Question: The computed style for the specific label element is below,

This has been taken from firebug.
Here the issue is, ".text-ct-modified" class should be apply for the label instead of ".x-form-cb-label" class.
some how ".text-ct-modified" has been overridden , even i have given "!important to the class"
'''
.text-ct-modified {
font-weight: bold !important;
}
'''
Is there any way to solve this ?
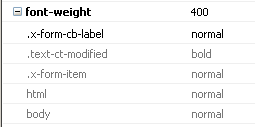
Answer: The best way would be to declare '.text-ct-modified' at the bottom of that style sheet where '.x-form-cb-label' exists. This will override it without declaring '!important'.
If it is generated dynamically, use 'CSS Selectors' i.e parent child or adjacent sibling to take inheritance from that parent or its adjacent sibling and override it.